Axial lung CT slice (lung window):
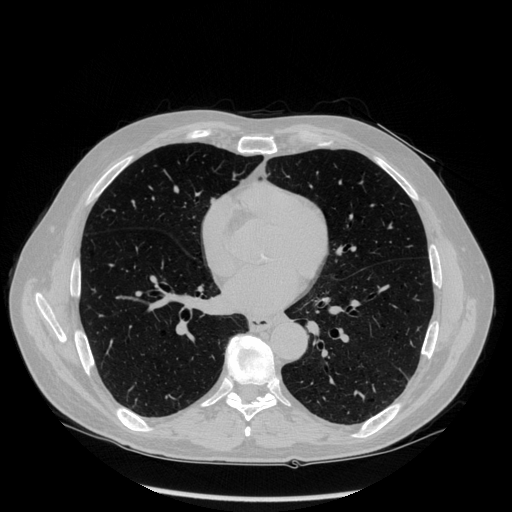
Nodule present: no